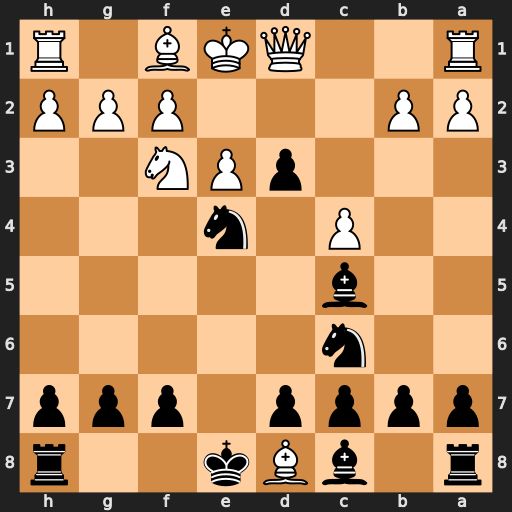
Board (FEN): r1bBk2r/pppp1ppp/2n5/2b5/2P1n3/3pPN2/PP3PPP/R2QKB1R
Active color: b
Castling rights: KQkq
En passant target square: -
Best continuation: Bb4+ Nd2 Bxd2+ Qxd2 Nxd2